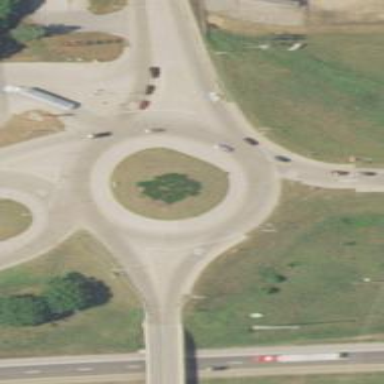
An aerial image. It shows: Tertiary road that leads to roundabout.